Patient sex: F
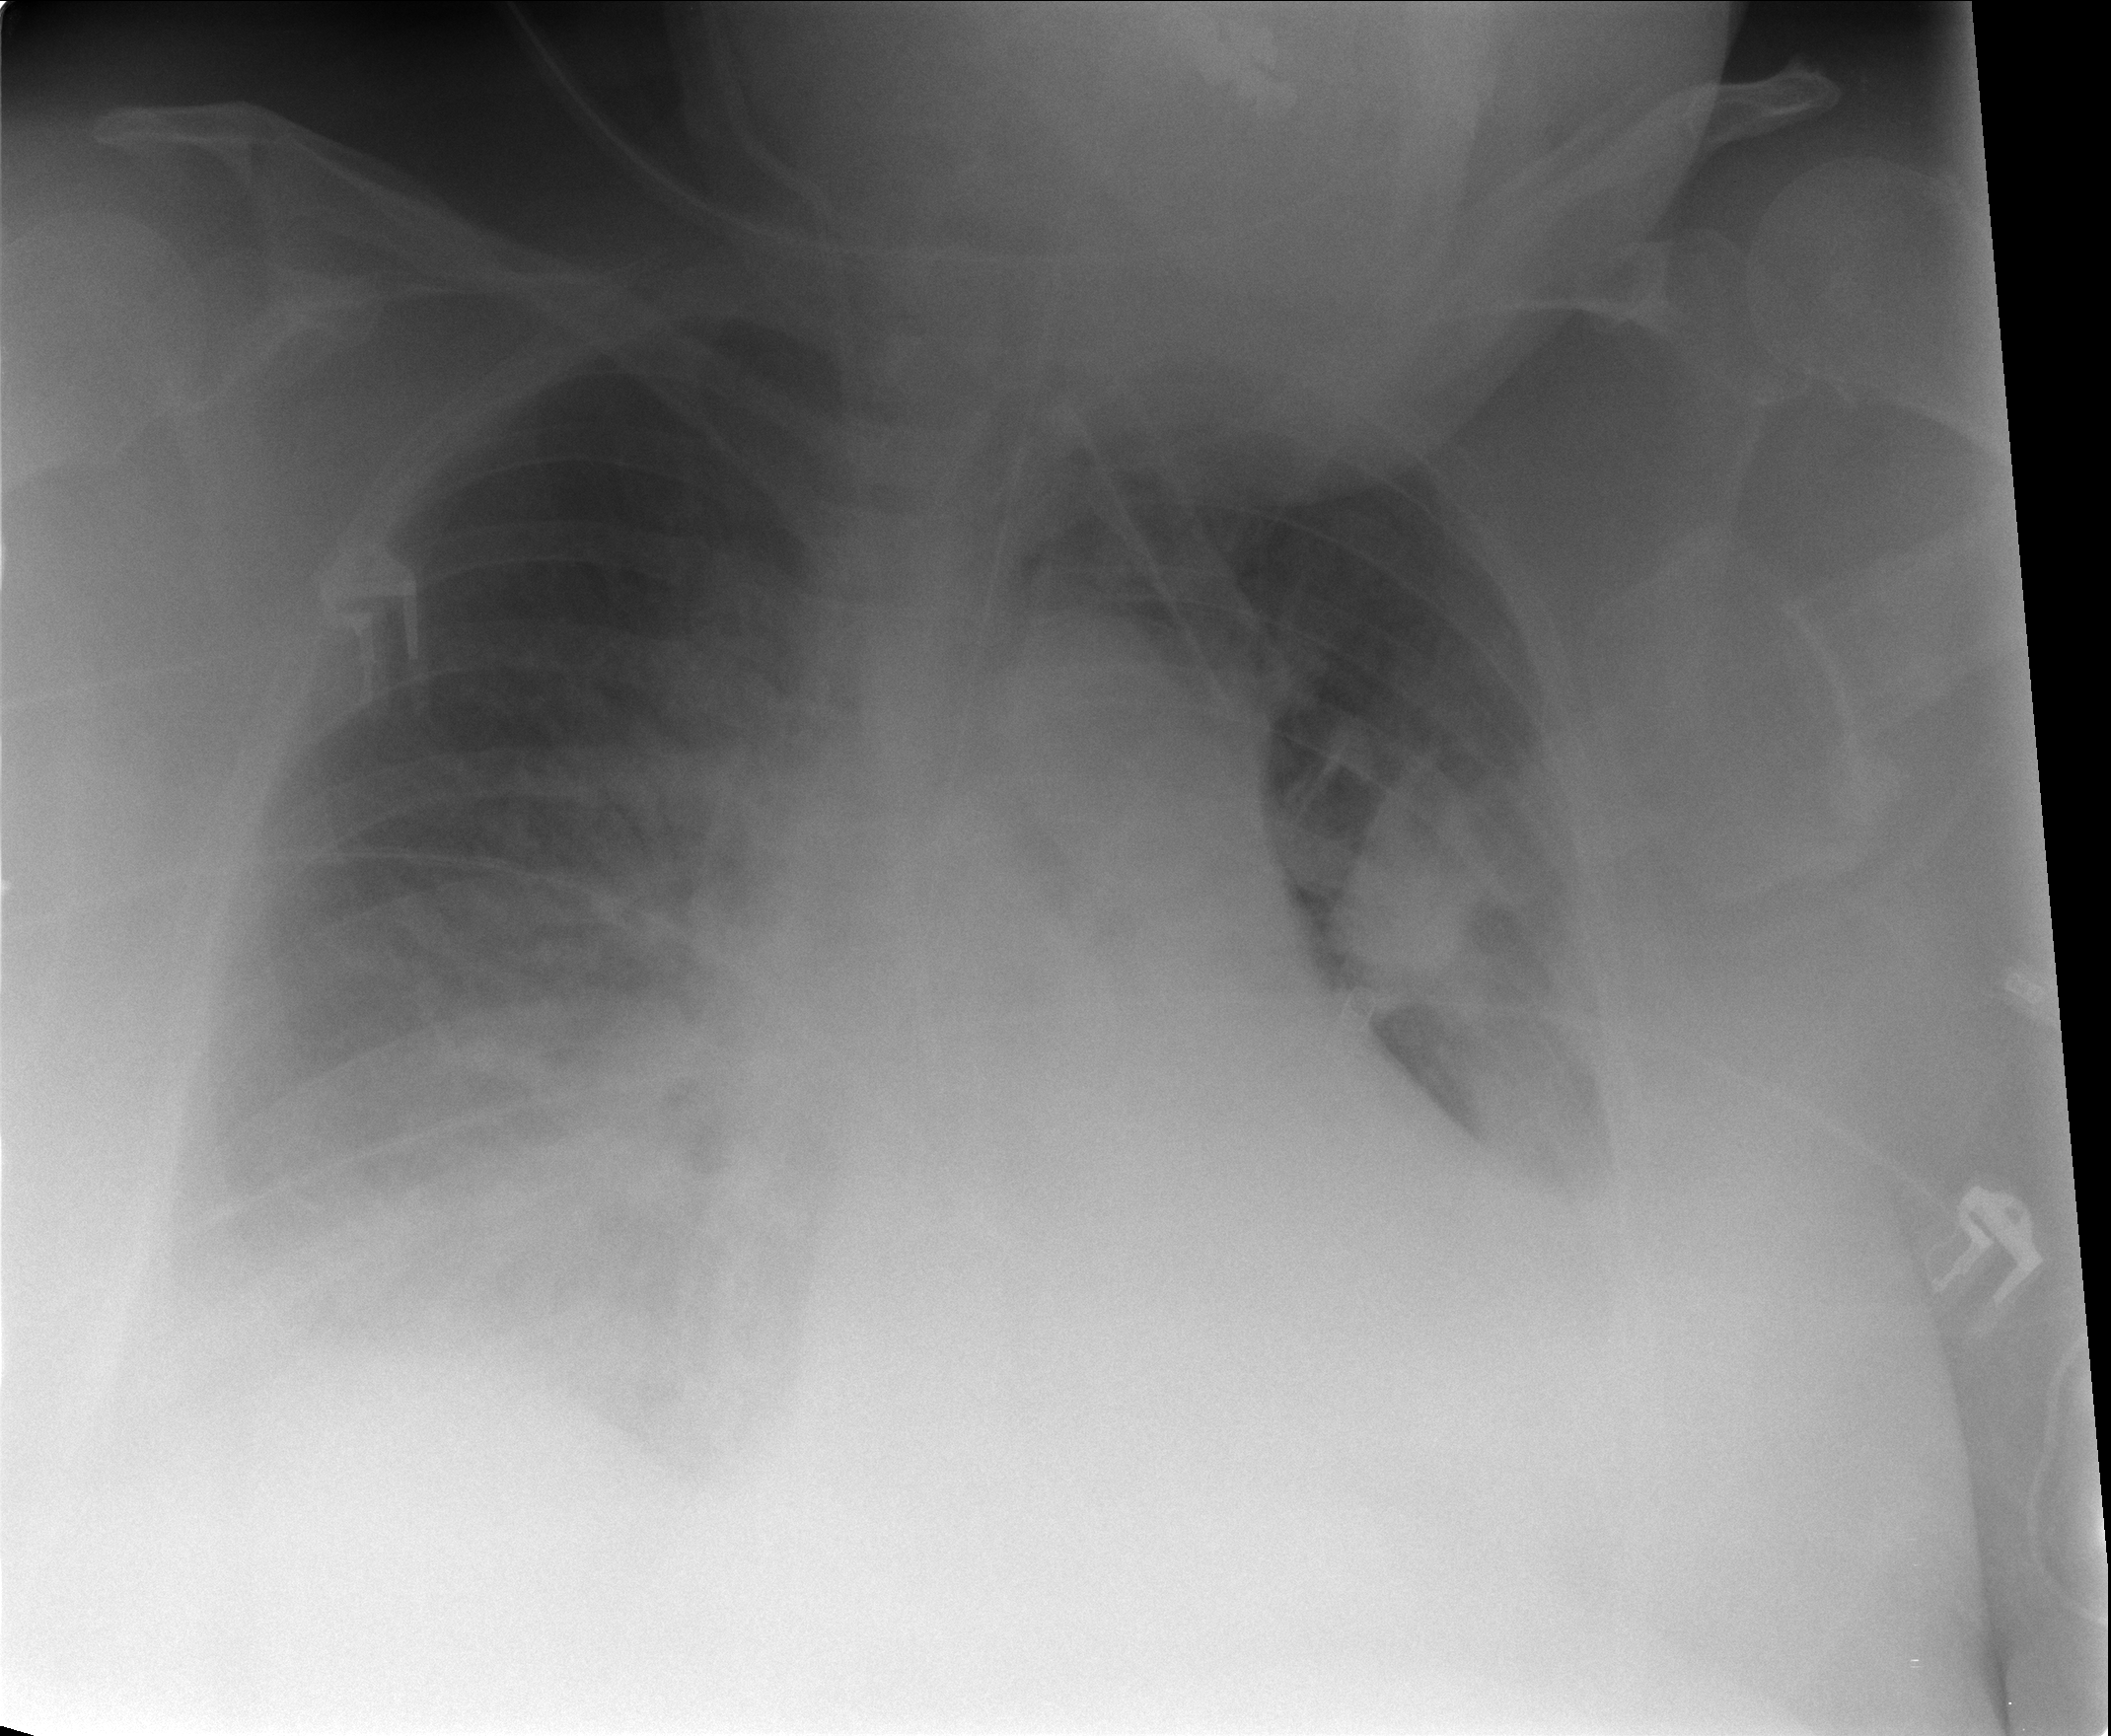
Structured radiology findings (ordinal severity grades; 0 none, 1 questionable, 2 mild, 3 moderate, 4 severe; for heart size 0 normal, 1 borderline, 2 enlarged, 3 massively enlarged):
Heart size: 2
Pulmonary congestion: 3
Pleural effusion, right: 2
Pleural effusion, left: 2
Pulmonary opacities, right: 3
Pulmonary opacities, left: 1
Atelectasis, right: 3
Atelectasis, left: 2